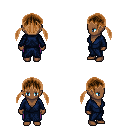
a pixel art fantasy rpg character, female body template, human, dark skin, blue robe, magenta pants, brown twin-tailed hairstyle, four views (front, back, left, right), 2x2 character sprite sheet, small pixel art, hard edges, no anti-aliasing